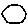
Label: circle